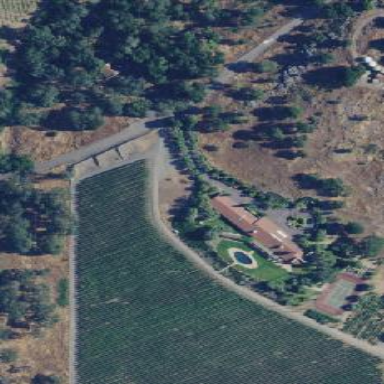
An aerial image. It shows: Vineyard with wine grapes as the main crop.